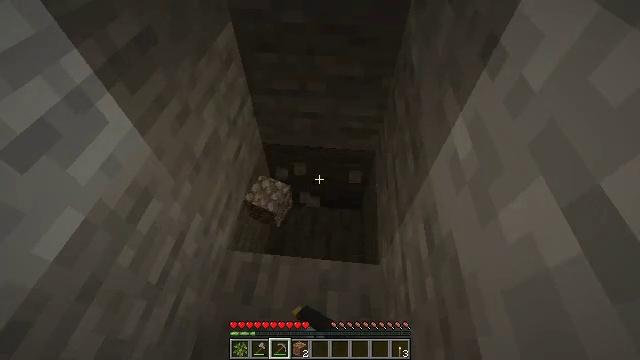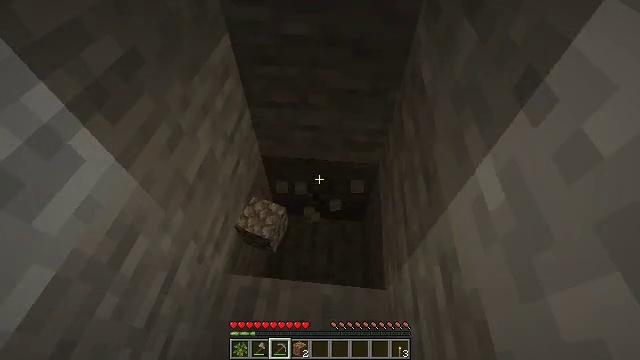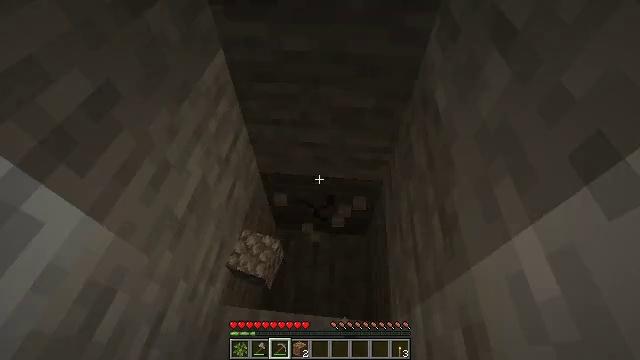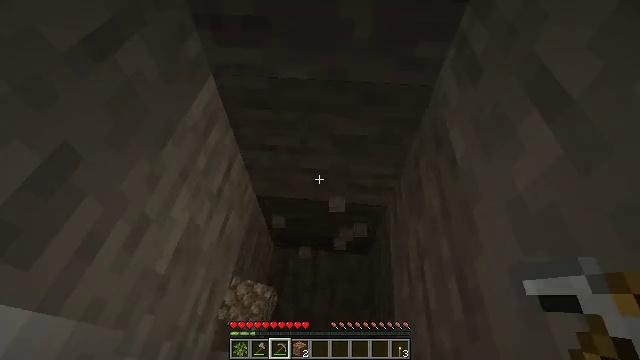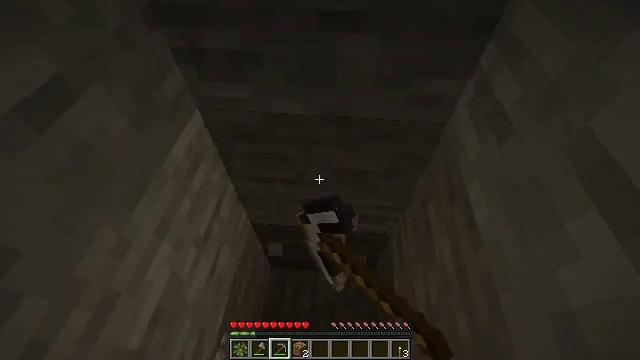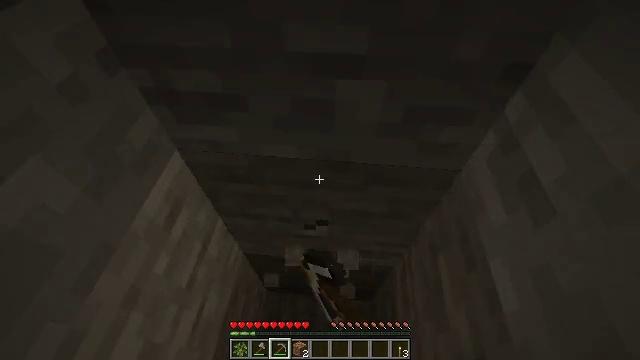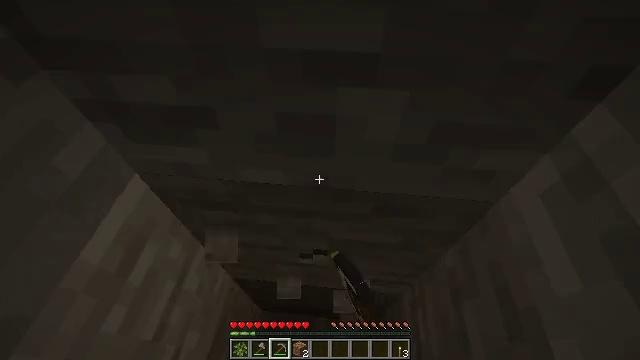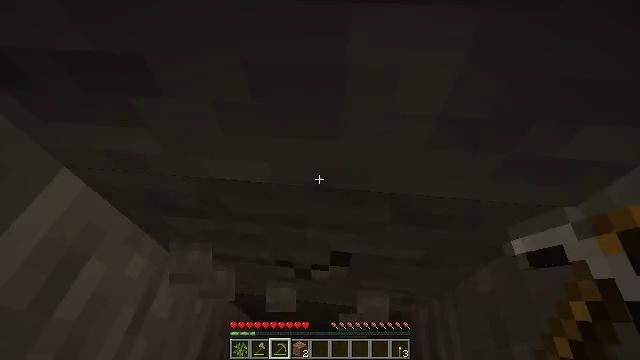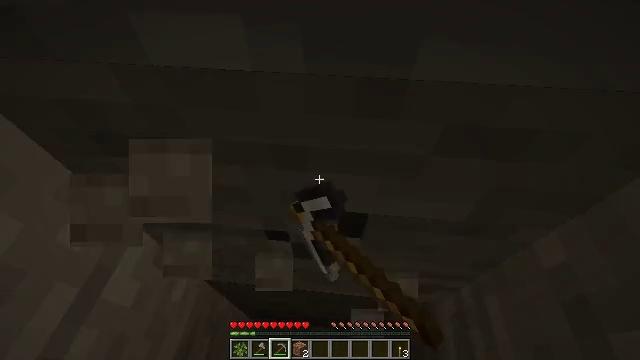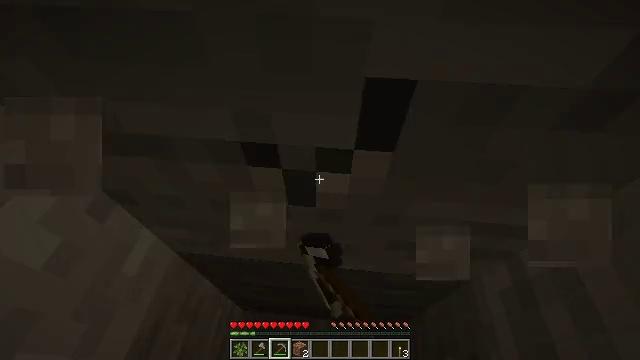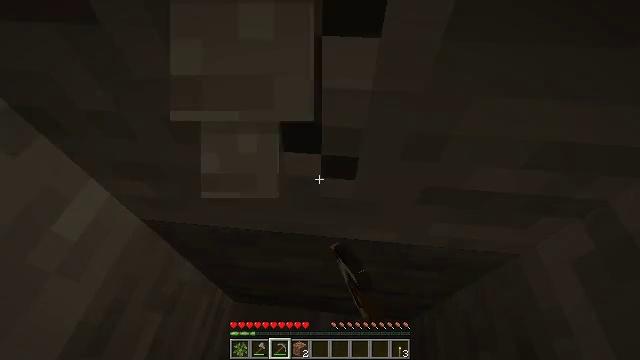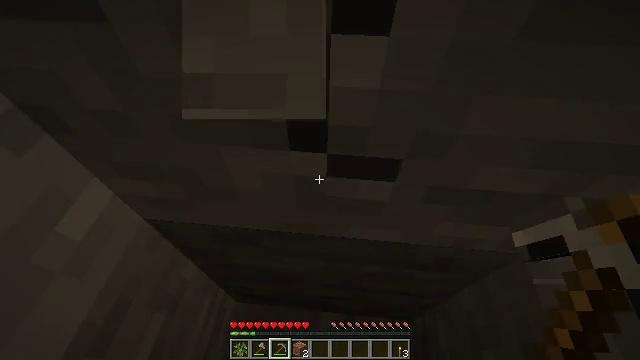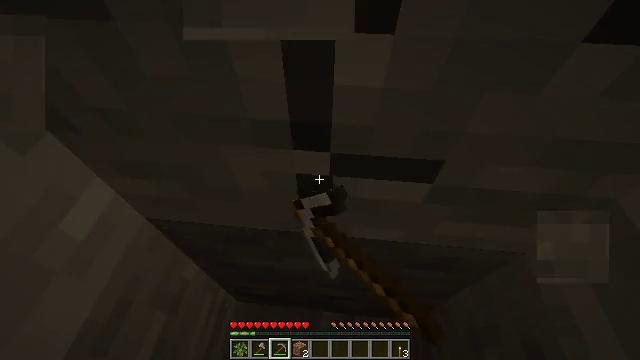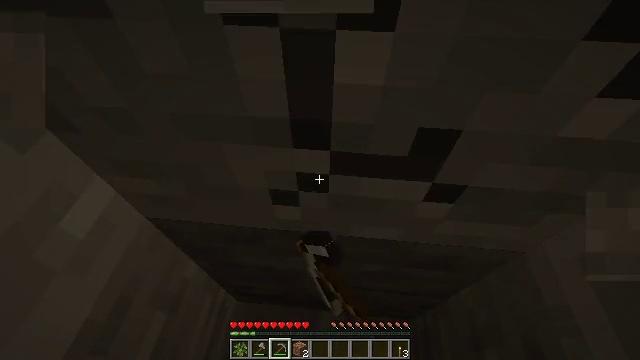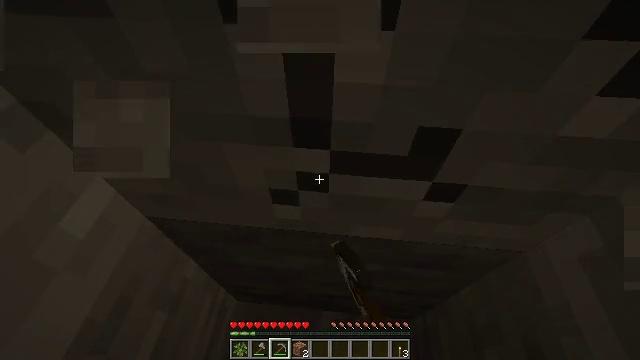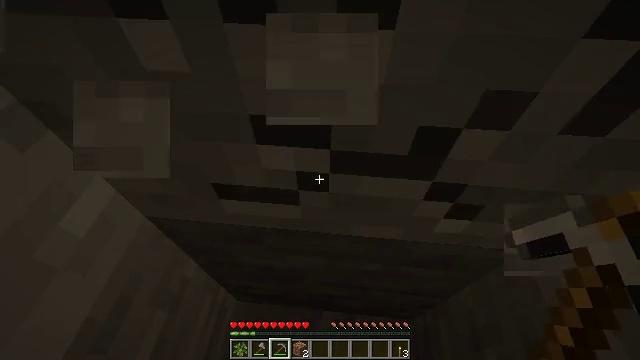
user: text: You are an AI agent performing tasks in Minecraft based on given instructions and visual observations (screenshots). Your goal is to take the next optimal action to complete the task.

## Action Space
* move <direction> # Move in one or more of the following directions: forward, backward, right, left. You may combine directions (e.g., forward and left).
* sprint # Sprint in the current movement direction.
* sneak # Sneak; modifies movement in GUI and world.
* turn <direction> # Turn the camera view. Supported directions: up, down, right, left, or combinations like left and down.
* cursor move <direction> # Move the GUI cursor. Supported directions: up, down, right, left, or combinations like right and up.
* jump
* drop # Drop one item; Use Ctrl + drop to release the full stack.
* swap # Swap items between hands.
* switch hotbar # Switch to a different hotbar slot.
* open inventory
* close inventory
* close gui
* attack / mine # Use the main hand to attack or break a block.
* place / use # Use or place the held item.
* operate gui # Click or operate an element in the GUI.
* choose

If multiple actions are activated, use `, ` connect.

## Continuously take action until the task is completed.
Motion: motion action
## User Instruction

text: Collect stone from the mine.
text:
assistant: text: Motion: move forward, attack / mine
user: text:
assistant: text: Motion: move forward, attack / mine
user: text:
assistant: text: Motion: move forward, attack / mine
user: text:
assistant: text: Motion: move forward, attack / mine
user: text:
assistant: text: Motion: move forward, attack / mine
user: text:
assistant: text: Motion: move forward, attack / mine
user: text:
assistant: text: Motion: attack / mine
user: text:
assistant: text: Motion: attack / mine
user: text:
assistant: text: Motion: attack / mine
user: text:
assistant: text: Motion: attack / mine
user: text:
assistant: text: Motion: attack / mine
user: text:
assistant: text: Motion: attack / mine
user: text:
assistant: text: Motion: attack / mine
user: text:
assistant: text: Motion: attack / mine
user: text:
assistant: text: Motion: attack / mine
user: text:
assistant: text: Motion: attack / mine
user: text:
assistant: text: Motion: attack / mine
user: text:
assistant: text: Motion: attack / mine
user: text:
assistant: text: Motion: attack / mine
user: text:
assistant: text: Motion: attack / mine
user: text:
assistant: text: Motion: attack / mine
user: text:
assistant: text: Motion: attack / mine
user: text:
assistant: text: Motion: attack / mine
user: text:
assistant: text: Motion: attack / mine
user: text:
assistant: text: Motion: attack / mine
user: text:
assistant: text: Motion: attack / mine
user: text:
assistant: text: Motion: attack / mine
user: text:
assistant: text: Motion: attack / mine
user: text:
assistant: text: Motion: attack / mine
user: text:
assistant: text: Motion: attack / mine